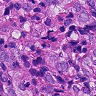
Metastatic tissue present: yes